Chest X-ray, PA view. Patient: 35 years old, sex F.
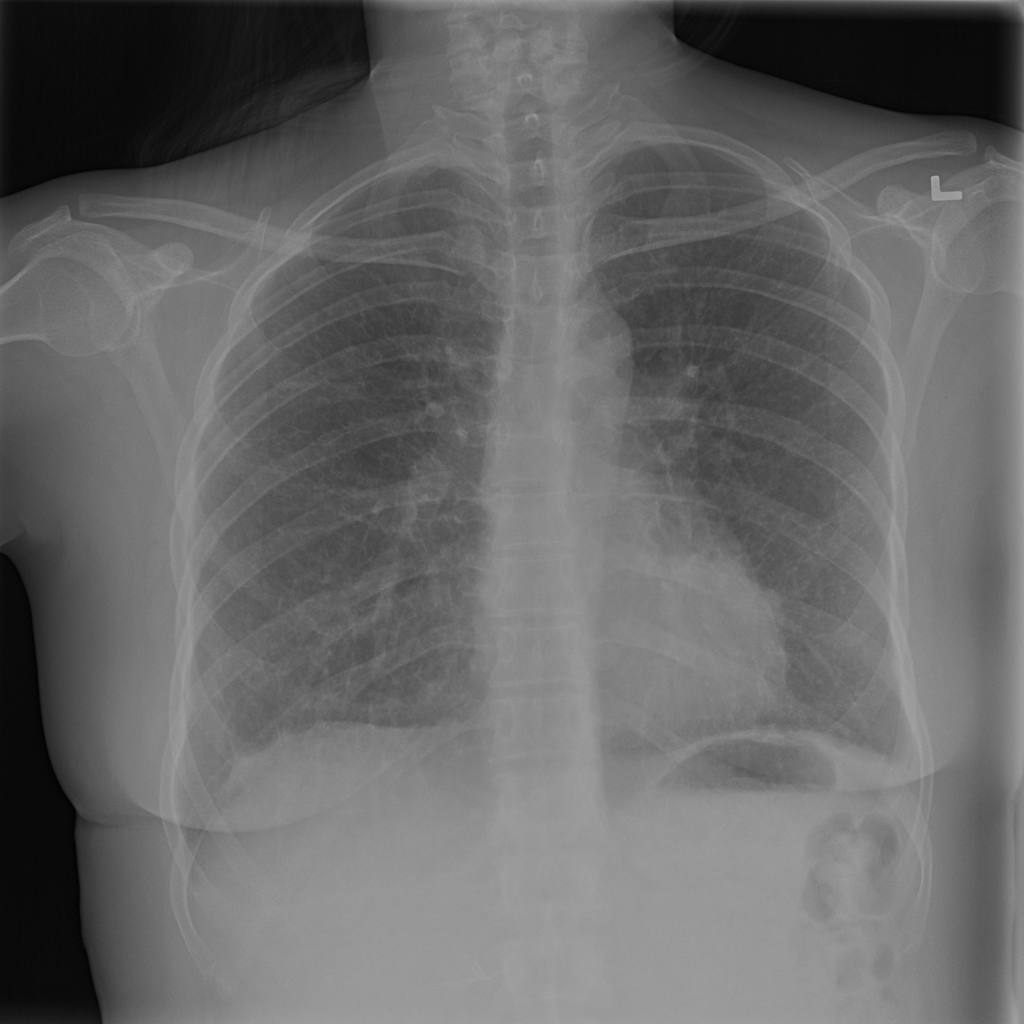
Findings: No Finding